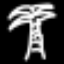
Label: palm tree